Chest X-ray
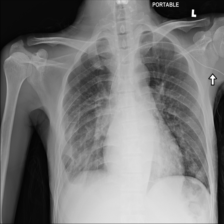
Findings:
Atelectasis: negative
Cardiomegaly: negative
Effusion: positive
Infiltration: negative
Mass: negative
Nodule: positive
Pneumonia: negative
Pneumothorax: negative
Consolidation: negative
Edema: negative
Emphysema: negative
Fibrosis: negative
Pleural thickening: negative
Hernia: negative